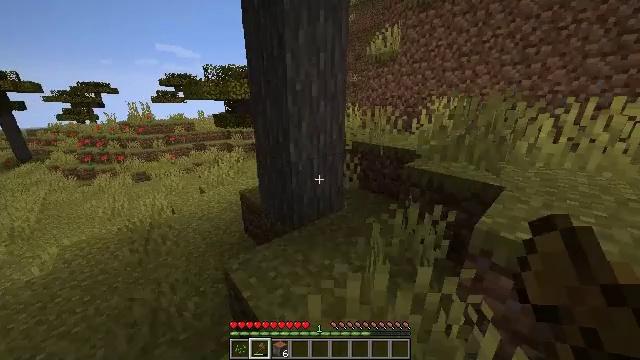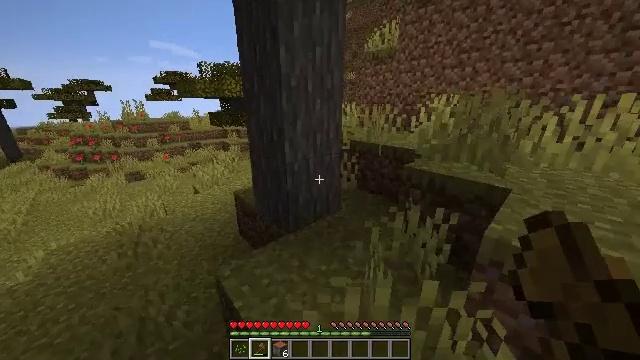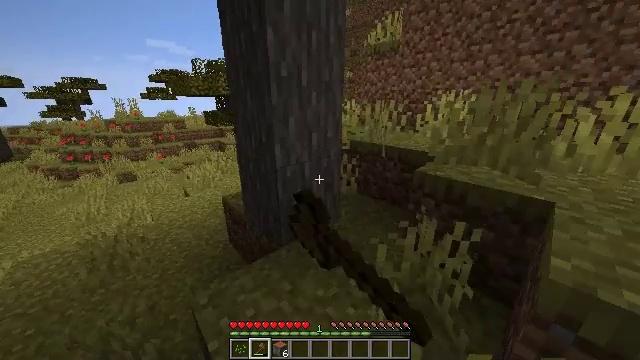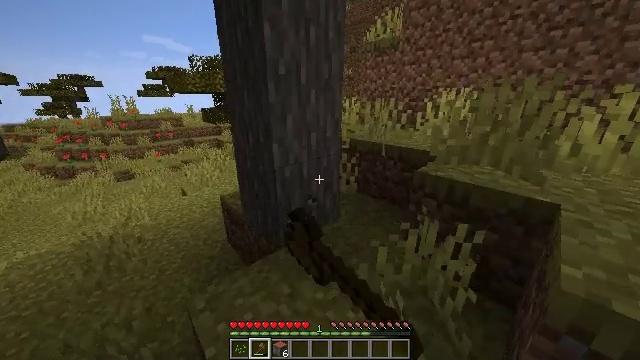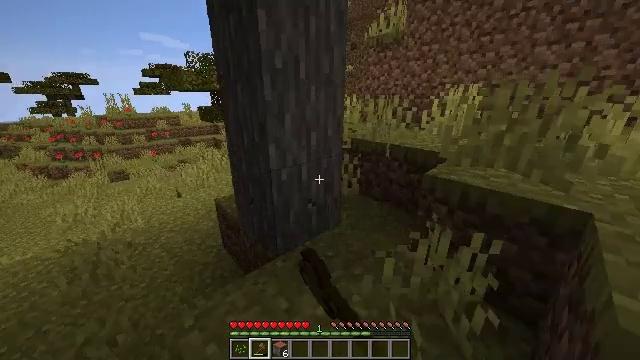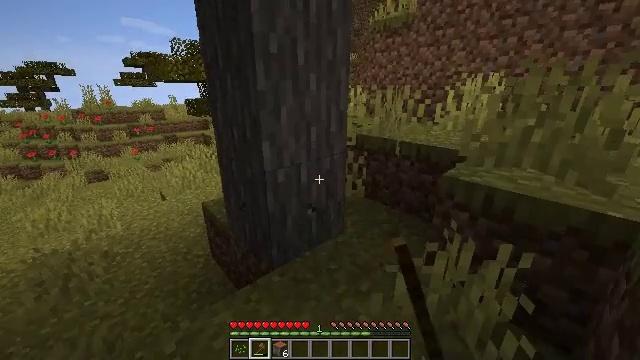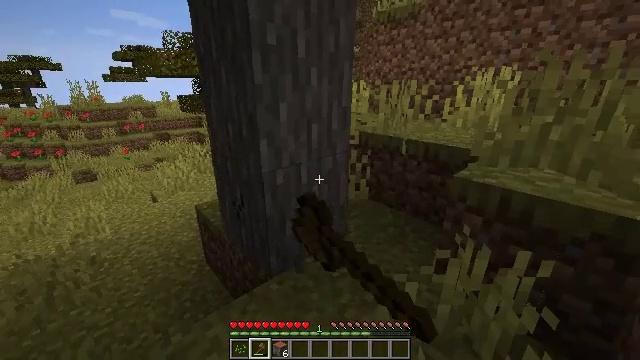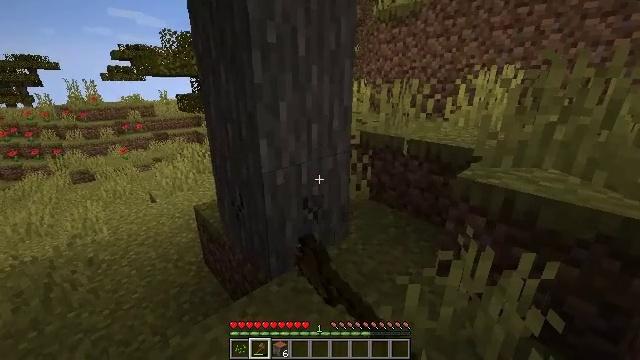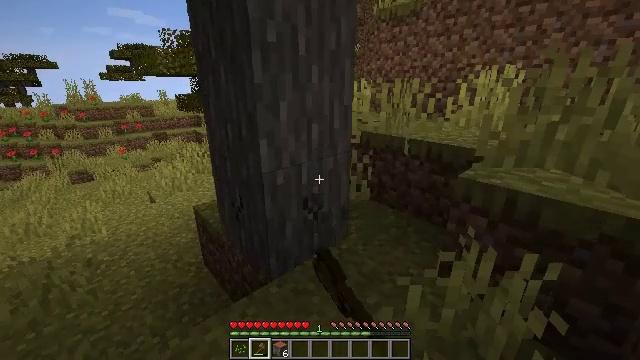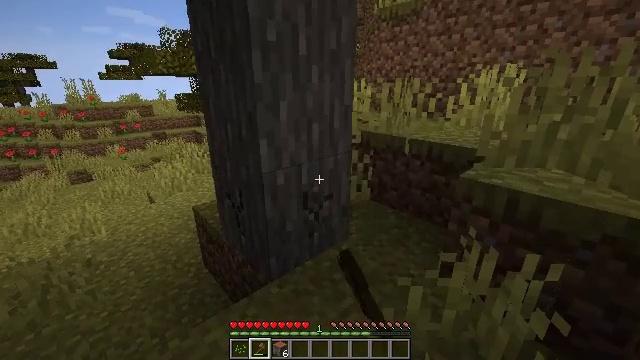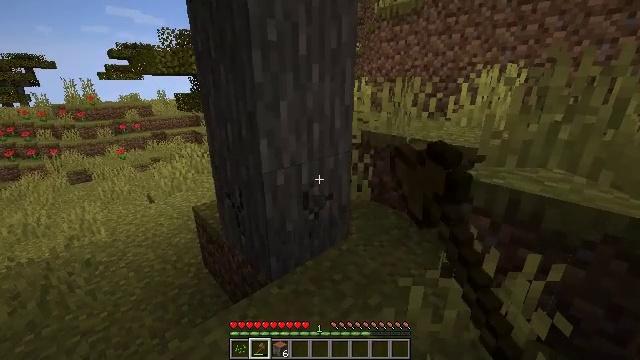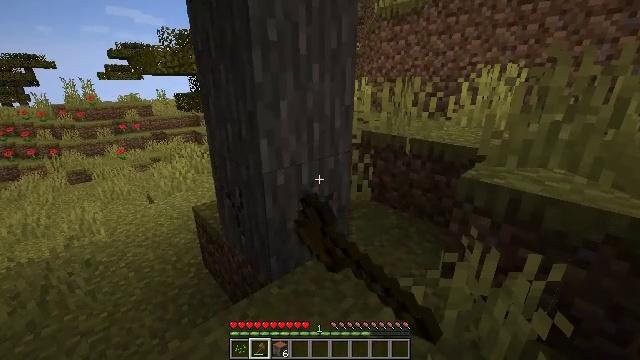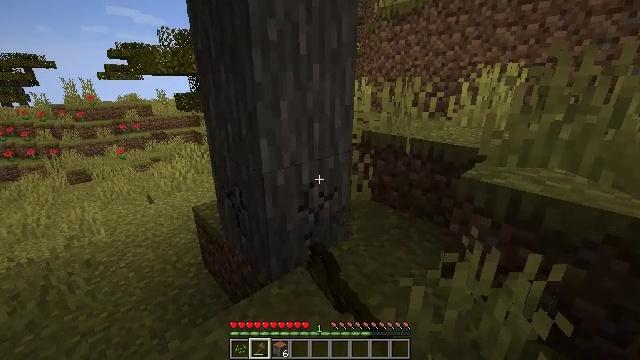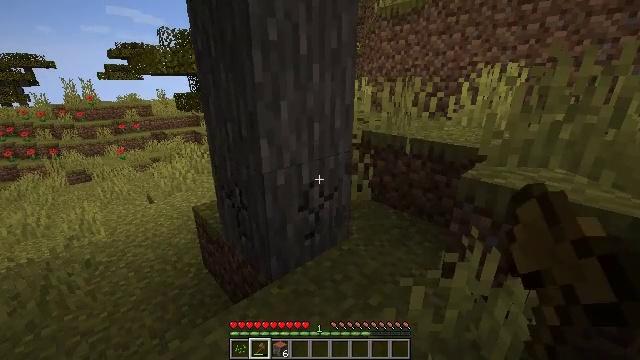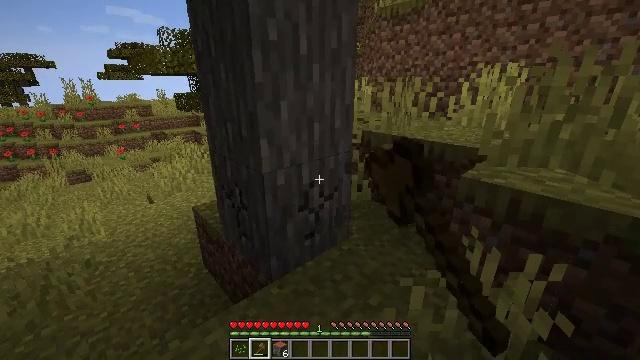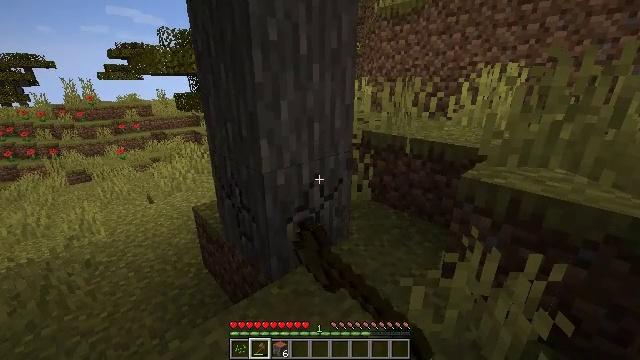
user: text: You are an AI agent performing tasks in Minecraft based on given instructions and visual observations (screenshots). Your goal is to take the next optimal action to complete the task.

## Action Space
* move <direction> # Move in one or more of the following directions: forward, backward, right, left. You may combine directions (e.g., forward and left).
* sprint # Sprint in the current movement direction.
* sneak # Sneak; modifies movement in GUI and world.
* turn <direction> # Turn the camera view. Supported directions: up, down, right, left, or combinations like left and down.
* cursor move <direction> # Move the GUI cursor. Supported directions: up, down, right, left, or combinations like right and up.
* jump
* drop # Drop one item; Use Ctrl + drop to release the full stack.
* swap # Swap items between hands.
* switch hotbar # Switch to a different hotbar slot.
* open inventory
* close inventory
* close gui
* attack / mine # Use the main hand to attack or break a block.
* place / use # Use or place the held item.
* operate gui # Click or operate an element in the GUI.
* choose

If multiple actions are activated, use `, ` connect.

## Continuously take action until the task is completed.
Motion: motion action
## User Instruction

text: Gather the acacia log for building.
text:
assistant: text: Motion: move forward, sprint, attack / mine
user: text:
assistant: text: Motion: move forward, attack / mine
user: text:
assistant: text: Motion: attack / mine
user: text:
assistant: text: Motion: attack / mine
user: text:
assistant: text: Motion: attack / mine
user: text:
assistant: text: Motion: attack / mine
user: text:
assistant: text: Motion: attack / mine
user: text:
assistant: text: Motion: attack / mine
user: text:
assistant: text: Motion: attack / mine
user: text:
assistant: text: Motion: attack / mine
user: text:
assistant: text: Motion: attack / mine
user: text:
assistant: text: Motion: attack / mine
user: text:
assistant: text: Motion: attack / mine
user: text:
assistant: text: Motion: attack / mine
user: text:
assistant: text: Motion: attack / mine
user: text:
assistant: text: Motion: attack / mine
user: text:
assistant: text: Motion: attack / mine
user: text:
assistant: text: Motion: attack / mine
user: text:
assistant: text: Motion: attack / mine
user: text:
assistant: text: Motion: attack / mine
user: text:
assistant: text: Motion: attack / mine
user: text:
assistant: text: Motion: attack / mine
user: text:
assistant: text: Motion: attack / mine
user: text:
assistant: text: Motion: attack / mine
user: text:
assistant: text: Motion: attack / mine
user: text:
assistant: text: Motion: attack / mine
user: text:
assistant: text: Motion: attack / mine
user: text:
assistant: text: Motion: attack / mine
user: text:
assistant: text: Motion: attack / mine
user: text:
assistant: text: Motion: attack / mine